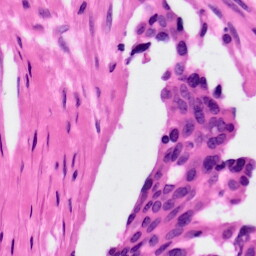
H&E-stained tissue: Ovarian